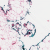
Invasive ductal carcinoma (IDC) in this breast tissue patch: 0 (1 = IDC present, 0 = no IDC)